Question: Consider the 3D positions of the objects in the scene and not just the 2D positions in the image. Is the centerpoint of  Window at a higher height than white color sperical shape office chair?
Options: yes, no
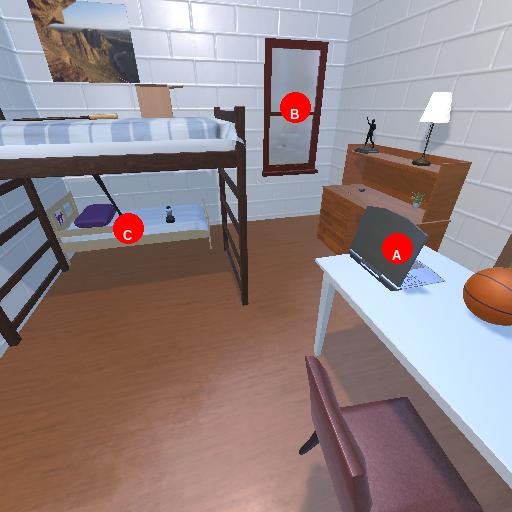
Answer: yes